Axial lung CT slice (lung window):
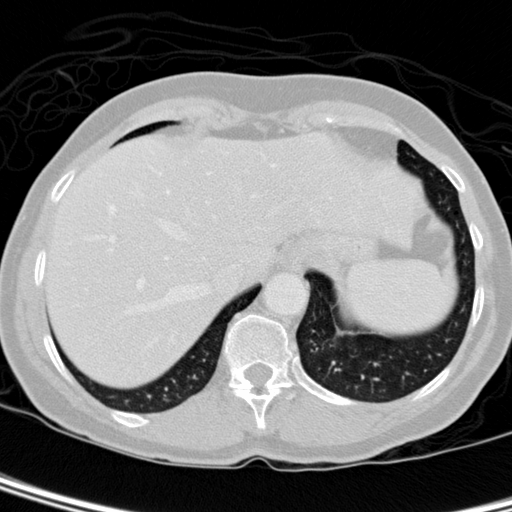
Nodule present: no